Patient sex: M
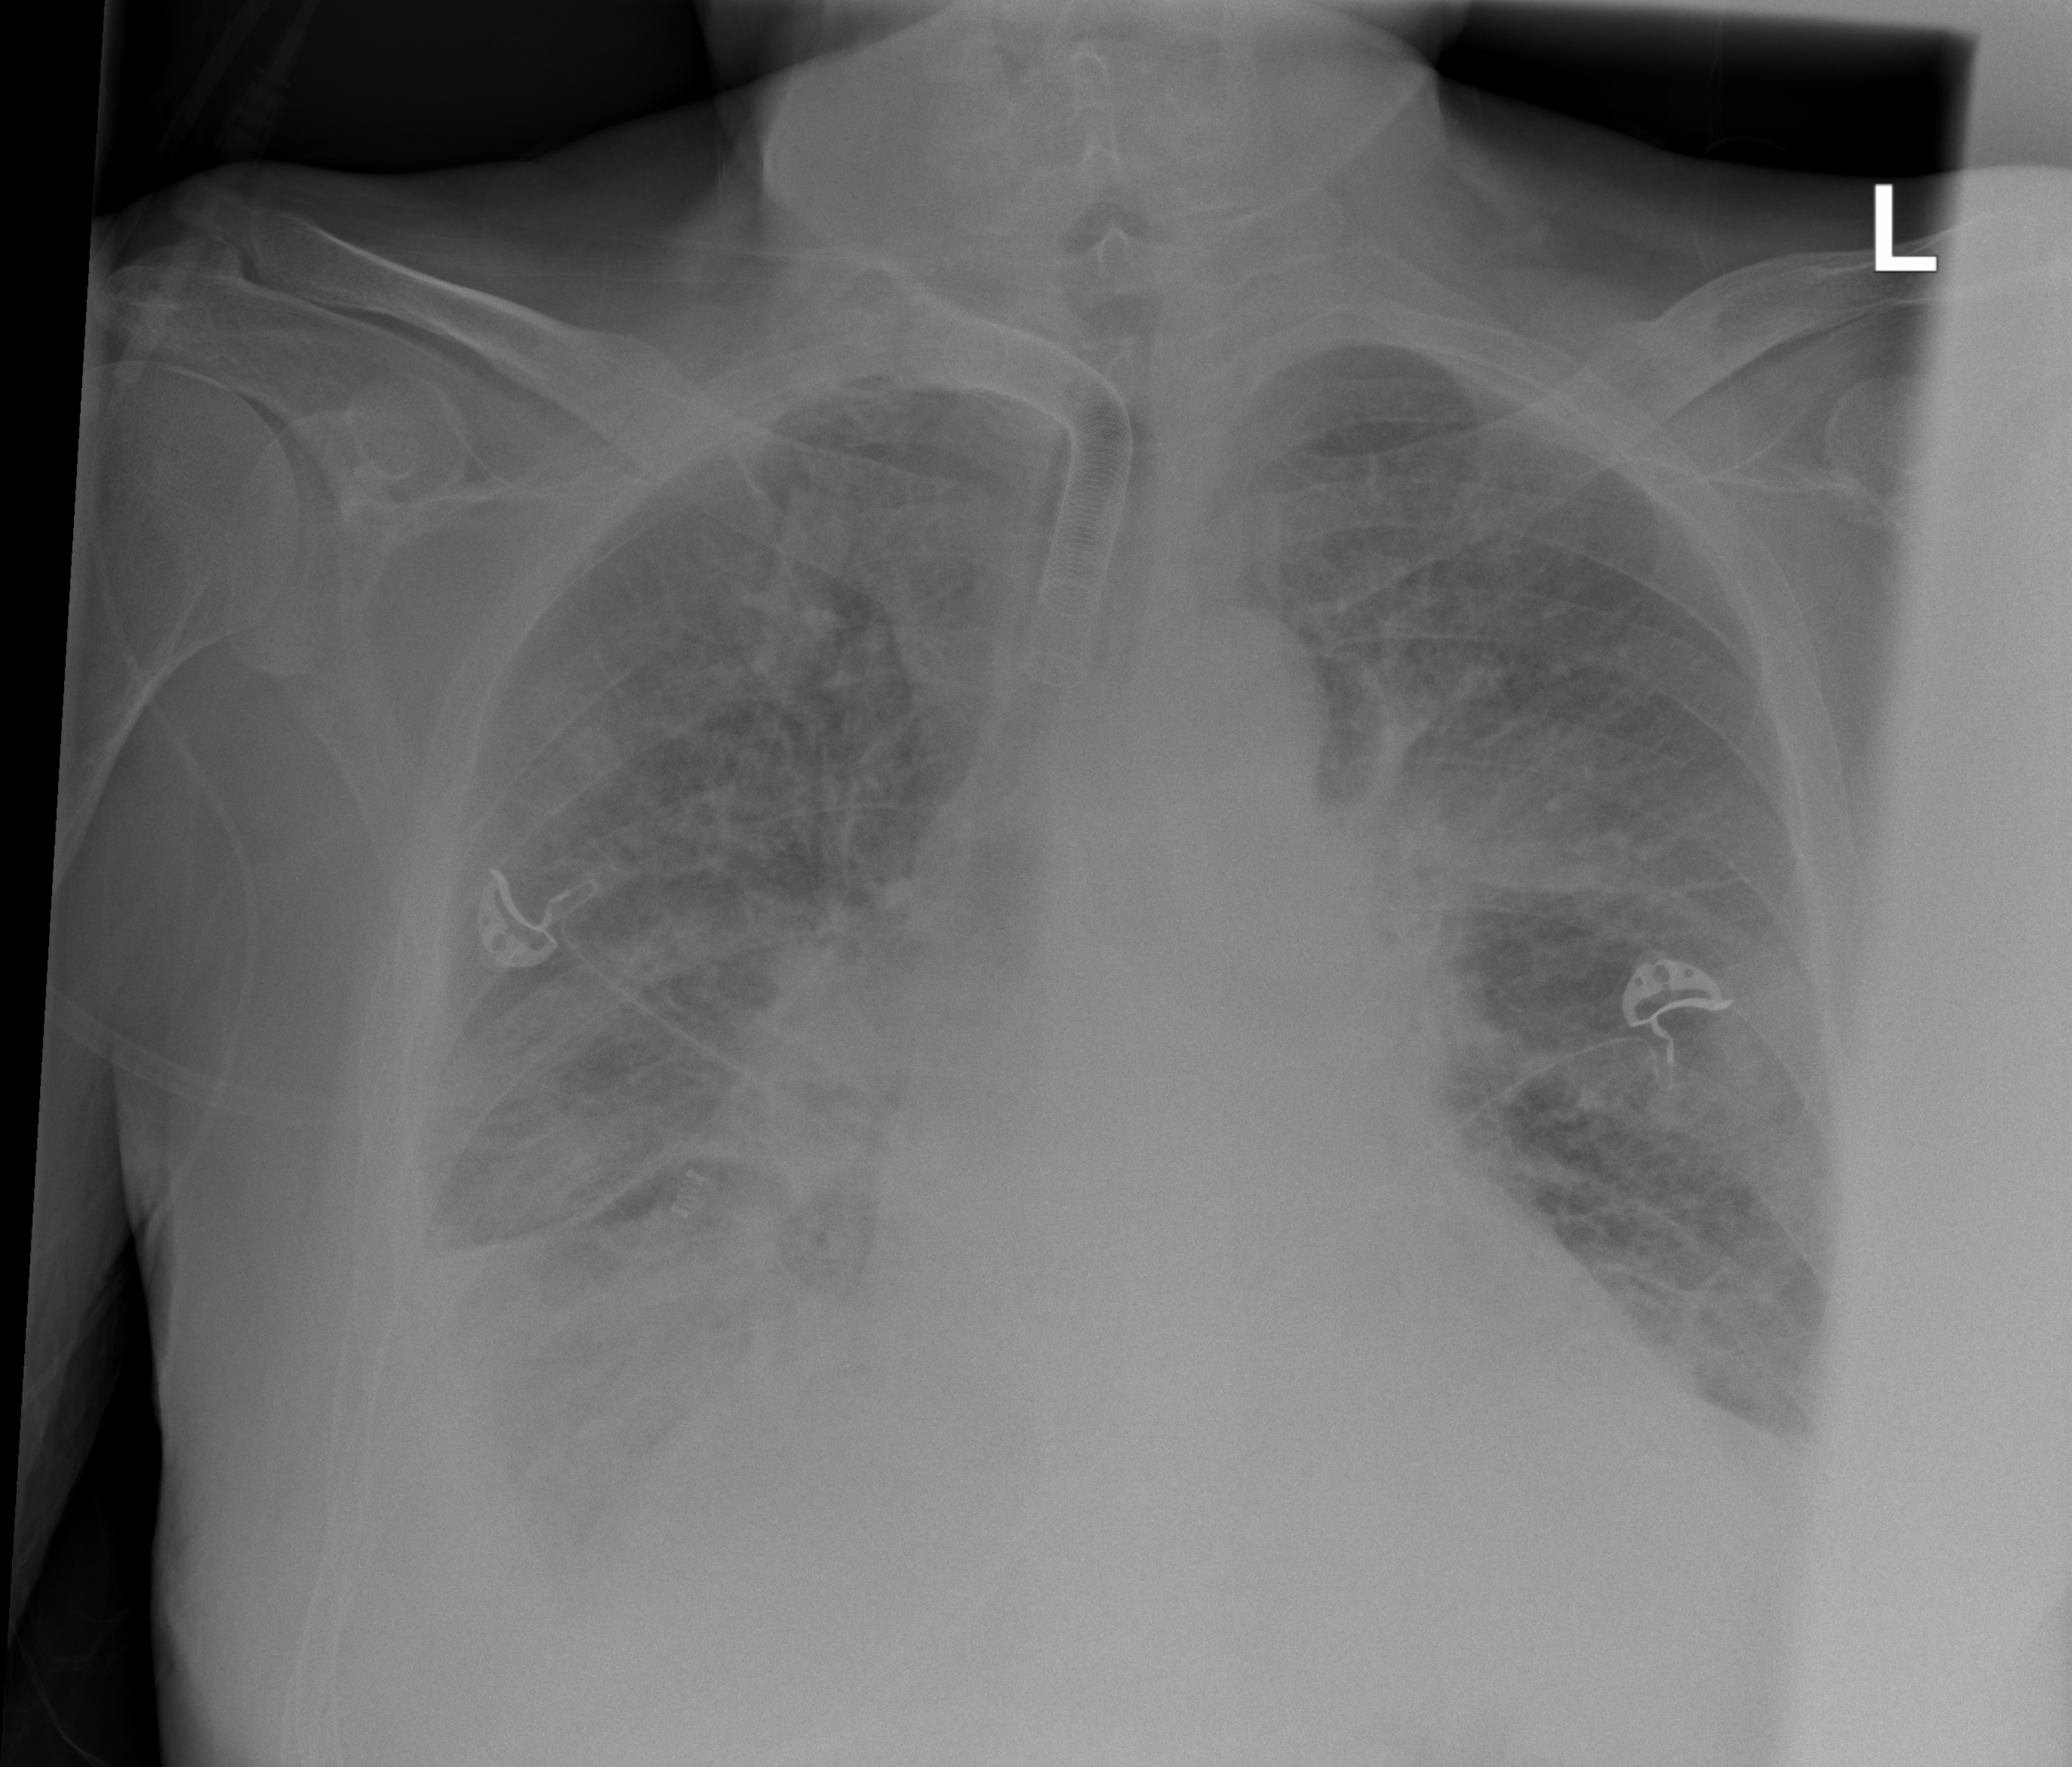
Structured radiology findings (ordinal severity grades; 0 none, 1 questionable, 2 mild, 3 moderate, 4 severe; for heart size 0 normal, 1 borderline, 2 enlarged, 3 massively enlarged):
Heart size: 2
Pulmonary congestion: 2
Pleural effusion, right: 2
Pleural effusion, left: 2
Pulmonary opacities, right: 3
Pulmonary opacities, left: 2
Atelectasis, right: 2
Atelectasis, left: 2